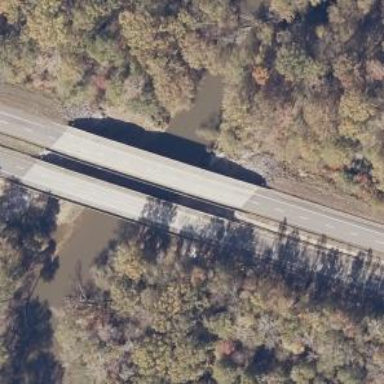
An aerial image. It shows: Trunk highway bridge with dual carriageway.